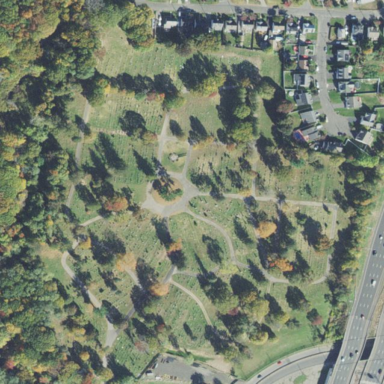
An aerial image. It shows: Cemetery.